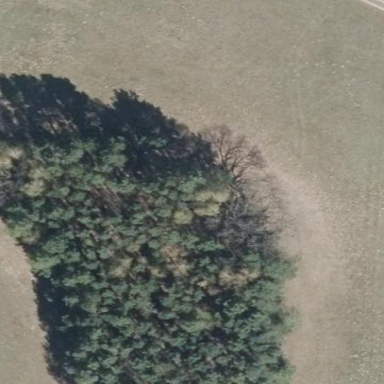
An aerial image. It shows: Deciduous forest dominated by broadleaved trees.